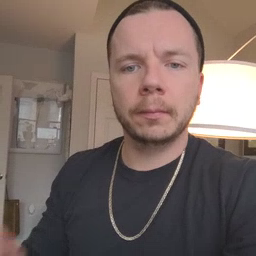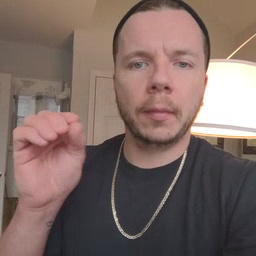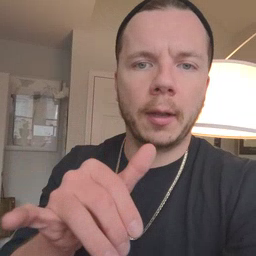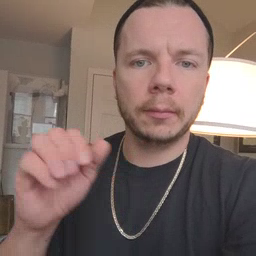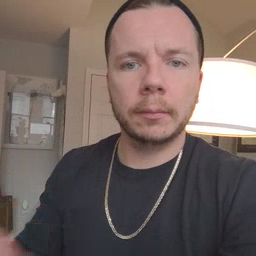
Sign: that